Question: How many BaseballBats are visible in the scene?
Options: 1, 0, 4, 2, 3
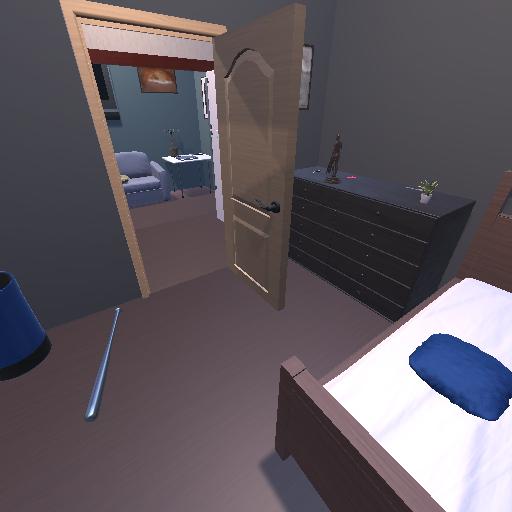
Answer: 1